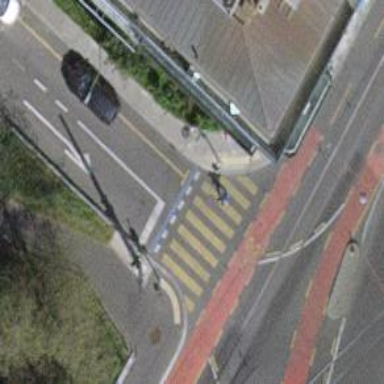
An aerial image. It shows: Road crossing with traffic signals.